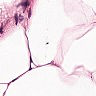
Metastatic tissue present: no